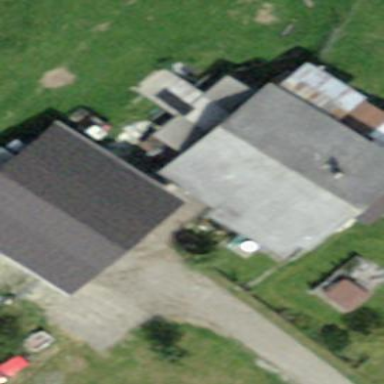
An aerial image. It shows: Farm building.